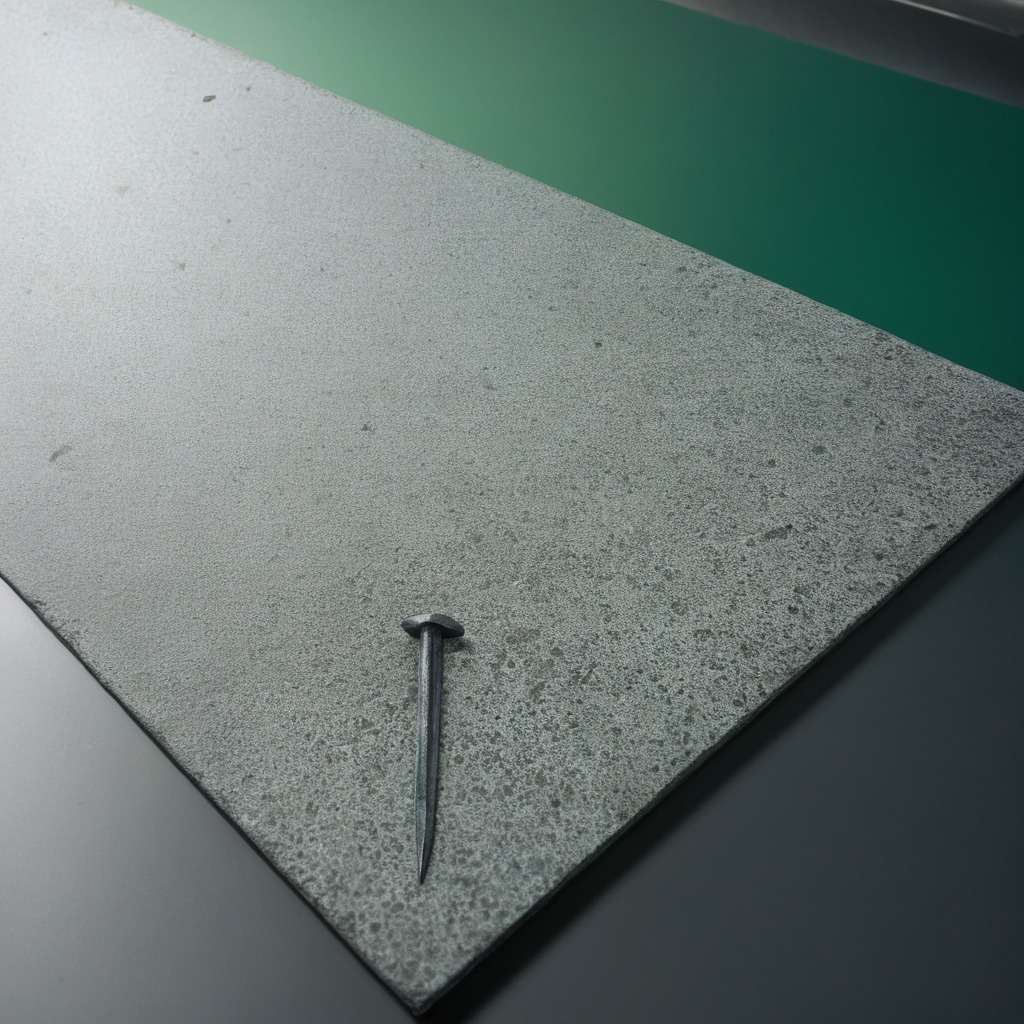
A nail is lying on the tabletop.